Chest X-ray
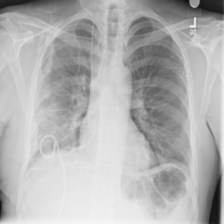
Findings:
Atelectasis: negative
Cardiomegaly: negative
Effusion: negative
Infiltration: negative
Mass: negative
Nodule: negative
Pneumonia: negative
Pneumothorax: negative
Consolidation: negative
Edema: negative
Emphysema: negative
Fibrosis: negative
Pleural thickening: negative
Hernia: negative